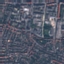
Land use / land cover: Residential